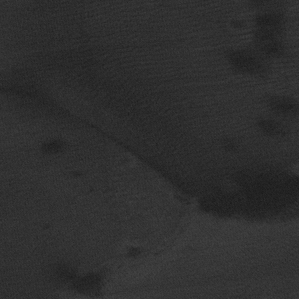
Label: frost